Question: I have a collection view between two UIViews positioned with auto layout on a screen.
When I add cells to this collection view and the horizontal space is full, it creates a new row but this row isn't visible because it doesn't fit on it's parent view height.
I want to increase the collection view height when a new row is created so every row is visible.
How can I implement this behavior? Is possible to do it with auto layout or I need to do it programmatically?
I created a simple test project to show the problem:
<URL>

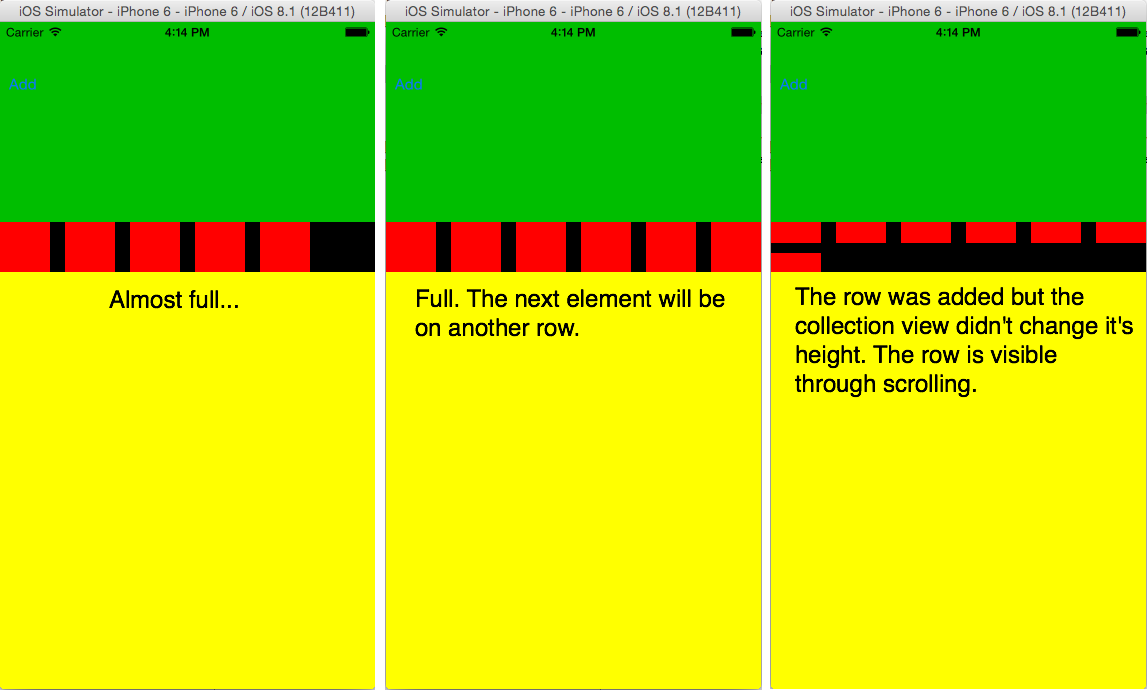
Answer: I think you will need to do this in code. Make an IBOutlet to the height constraint you have on the collection view, and the use this code (heightCon is my outlet),
'''
@IBAction func grow(sender: AnyObject) {
itemCount++
coll.reloadData()
coll.layoutIfNeeded()
heightCon.constant = coll.contentSize.height
}
'''
If you want your yellow view to be >= 300 like you have in your constraints, then you should change the priority of the height constraint for the collection view to less than 1000 (I used 750). This will cause your collection view to grow until growing any taller would cause the yellow view to be shorter than 300. Any cells added after that will cause the collection view to scroll instead.